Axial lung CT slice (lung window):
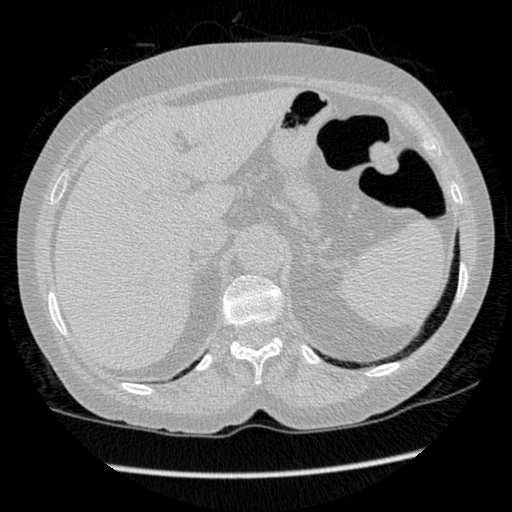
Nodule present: no